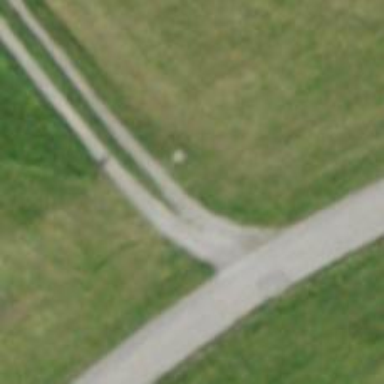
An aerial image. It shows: Gravel track with grade2 quality.